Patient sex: M
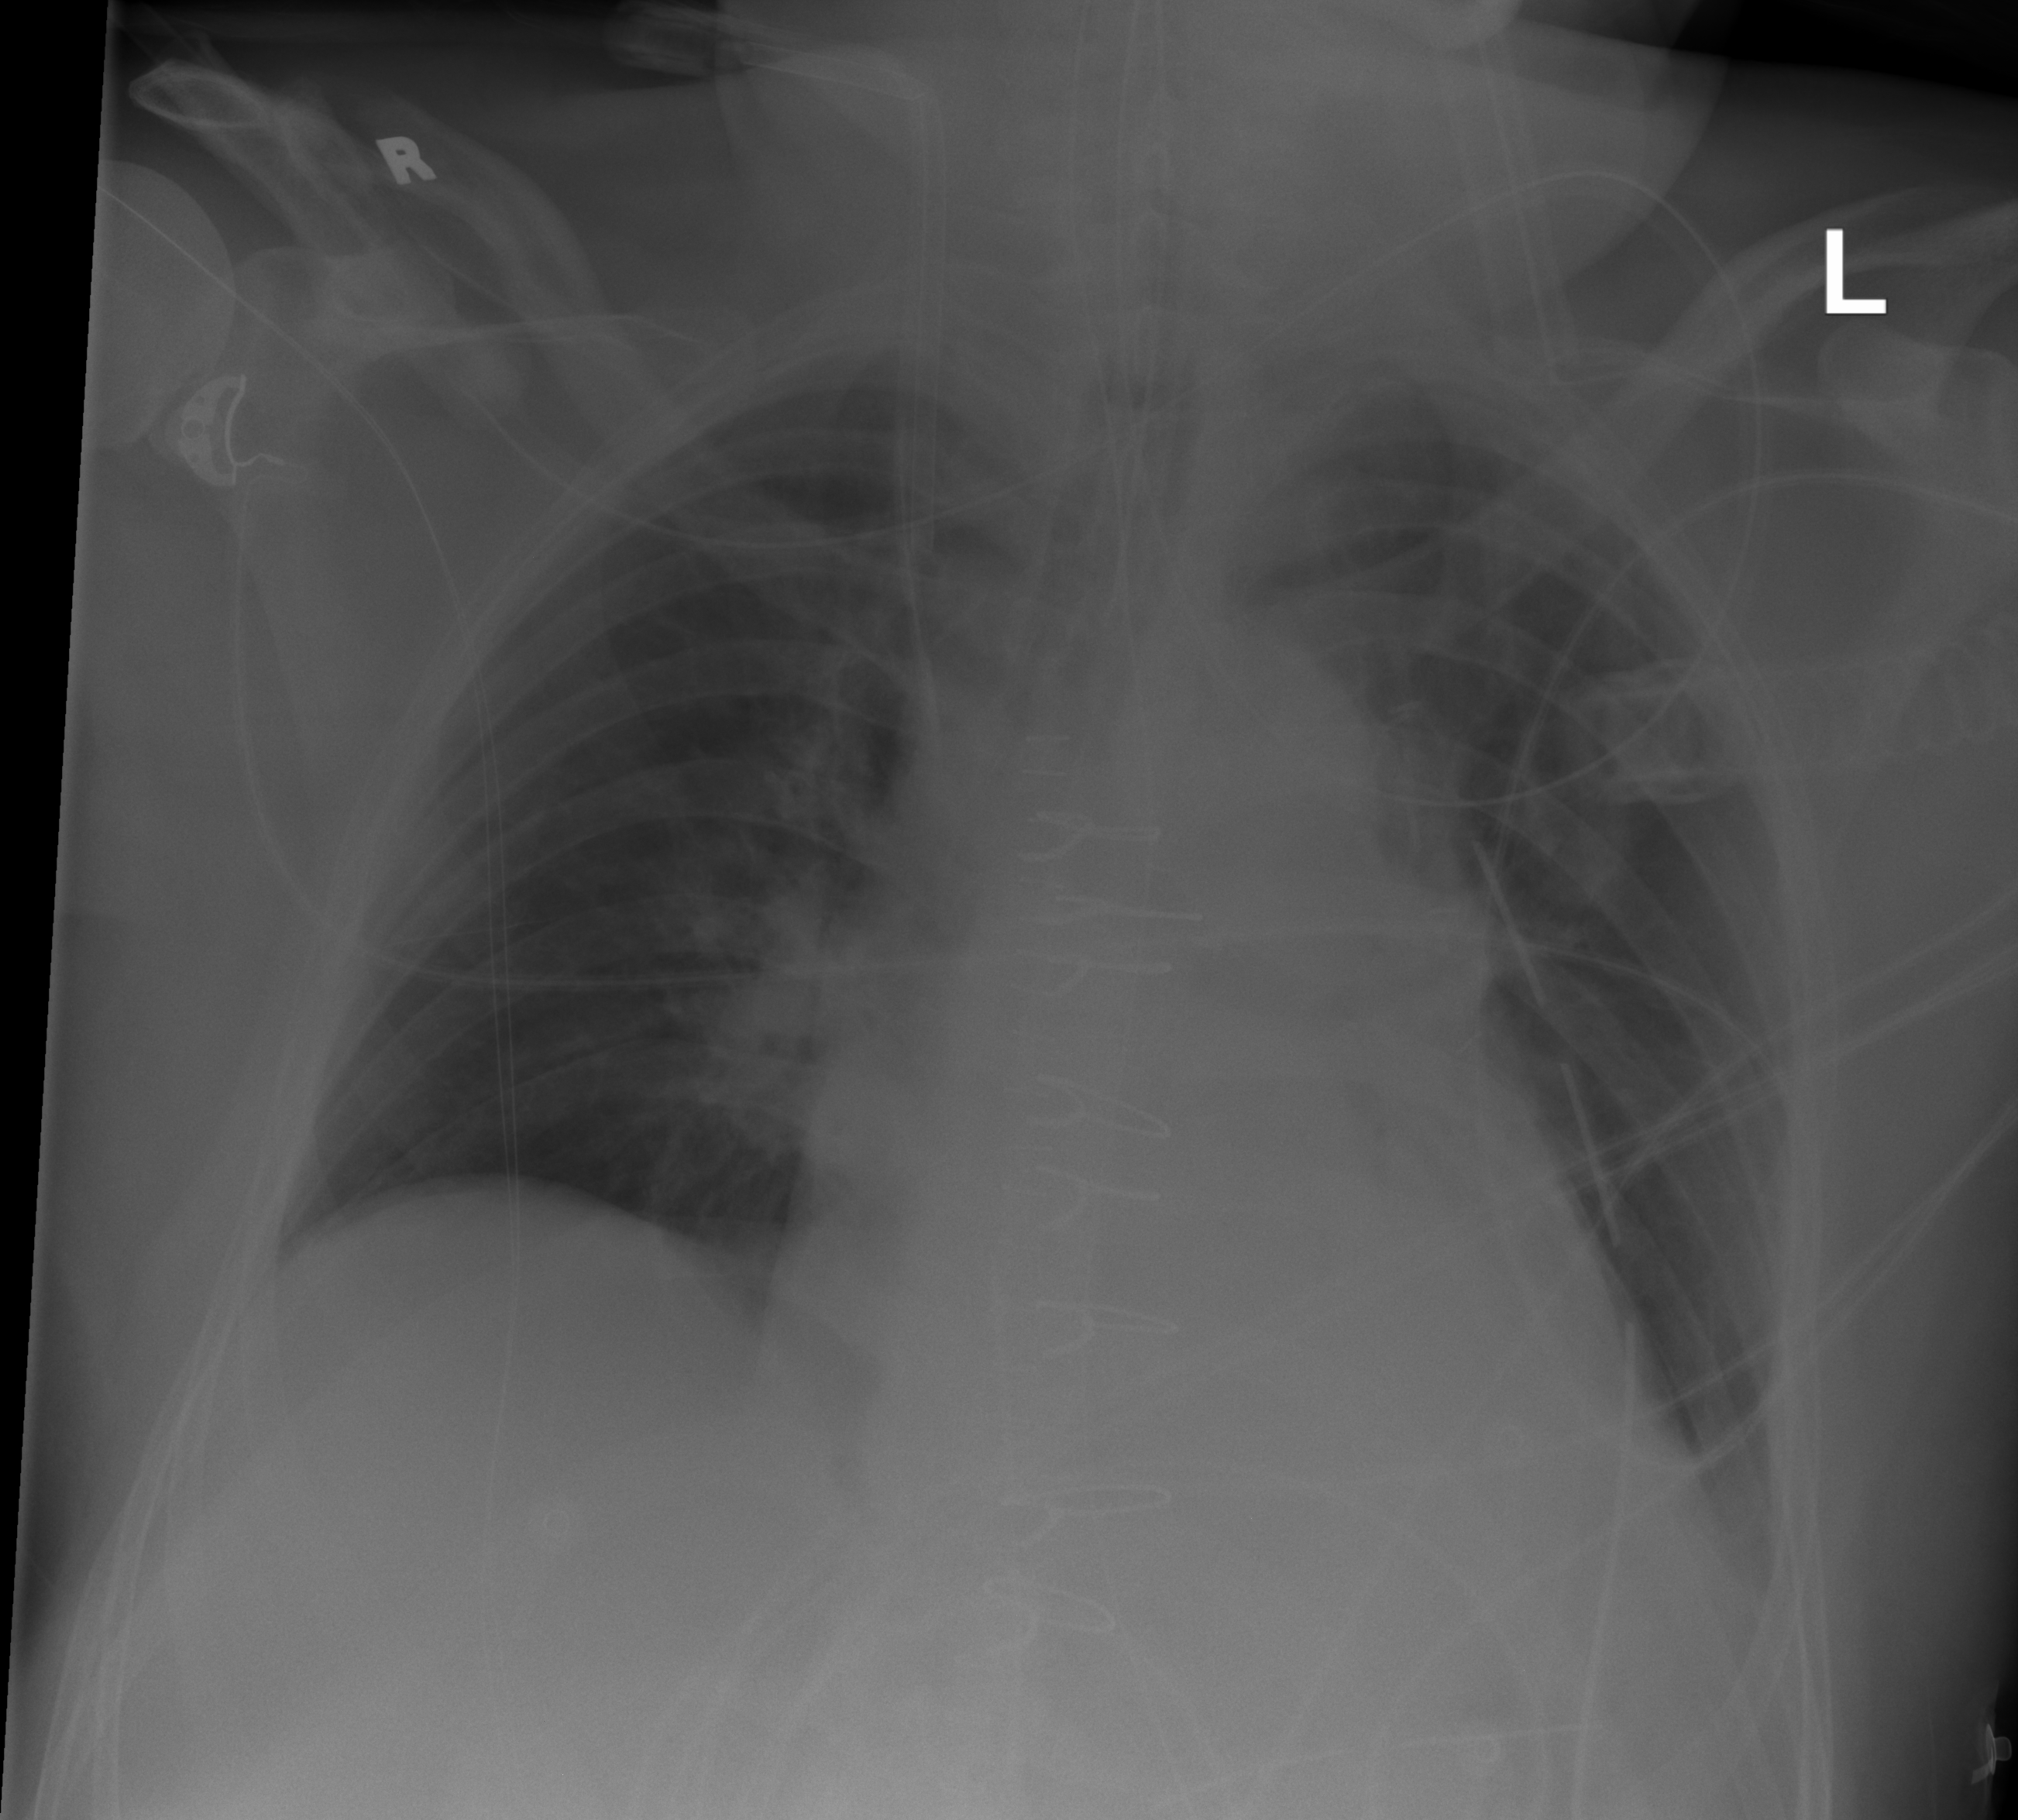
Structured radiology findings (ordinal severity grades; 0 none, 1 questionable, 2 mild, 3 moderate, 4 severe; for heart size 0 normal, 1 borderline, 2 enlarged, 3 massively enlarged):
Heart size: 2
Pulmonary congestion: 0
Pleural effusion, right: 0
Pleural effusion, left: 1
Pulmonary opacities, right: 1
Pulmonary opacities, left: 0
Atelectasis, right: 0
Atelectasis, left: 0